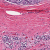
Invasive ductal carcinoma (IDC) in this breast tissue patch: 0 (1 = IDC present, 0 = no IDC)